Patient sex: M
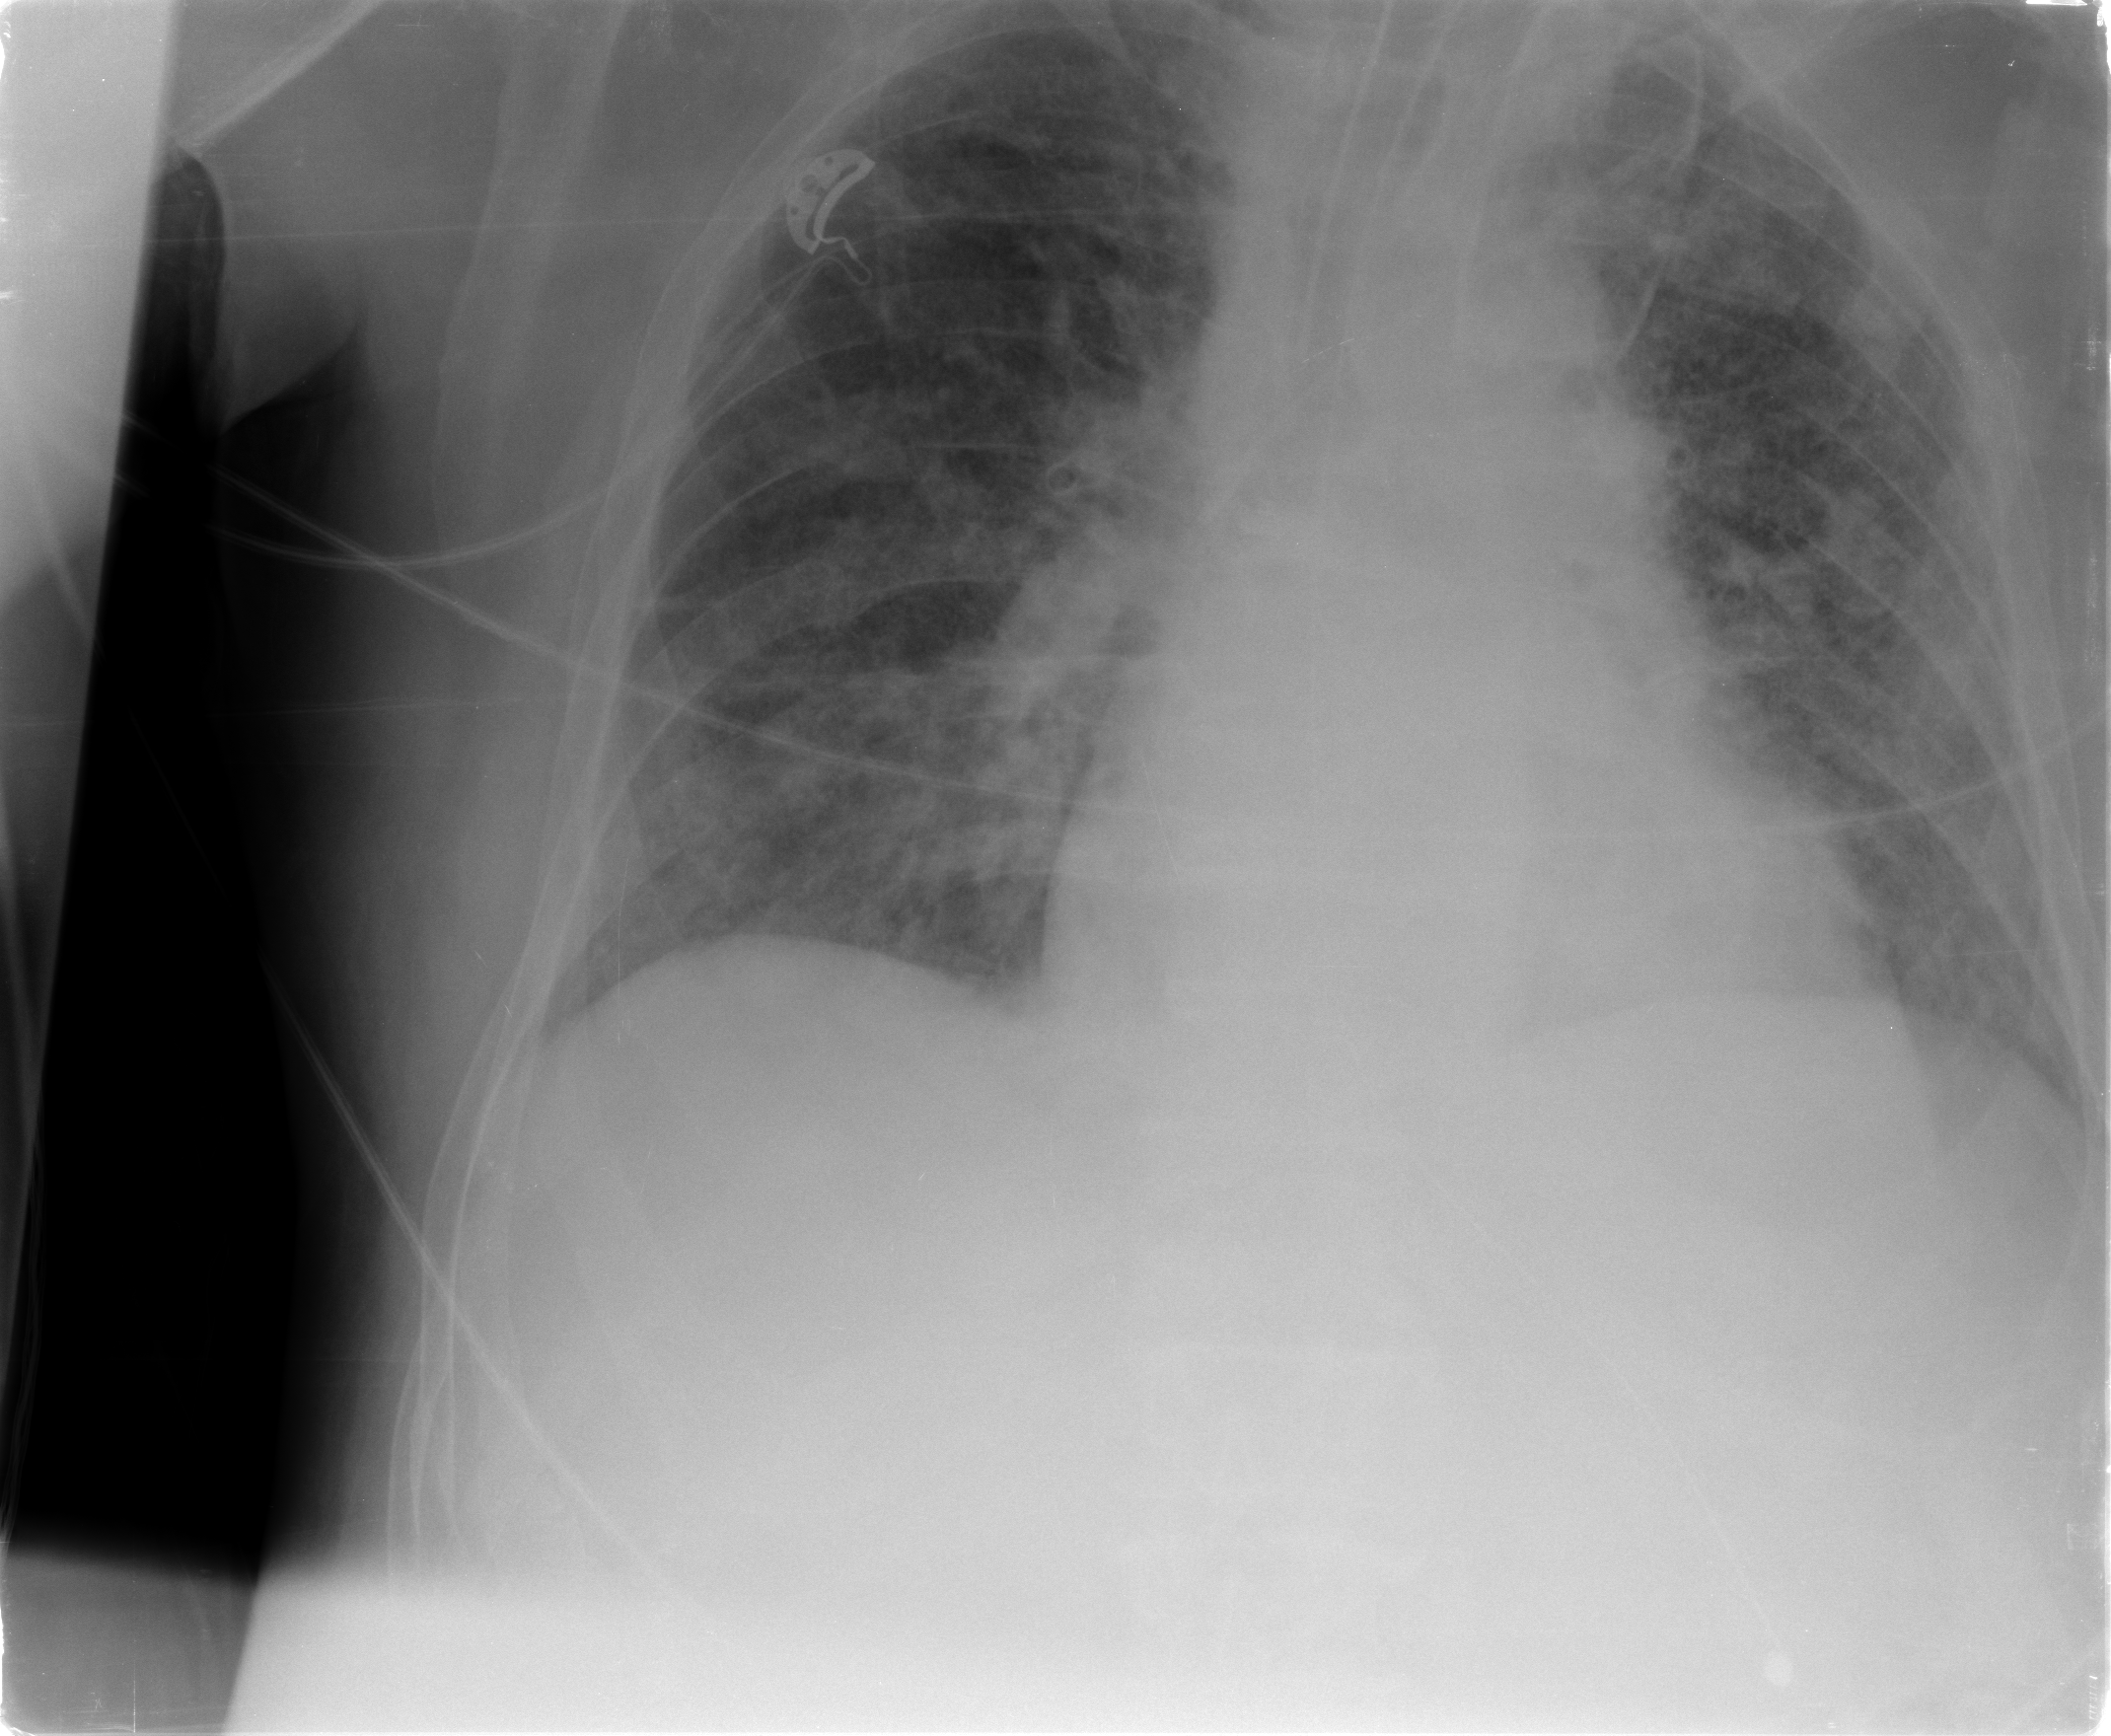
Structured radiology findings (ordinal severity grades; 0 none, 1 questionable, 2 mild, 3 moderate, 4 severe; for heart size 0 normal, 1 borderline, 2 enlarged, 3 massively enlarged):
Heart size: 2
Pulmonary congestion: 3
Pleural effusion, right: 0
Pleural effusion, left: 0
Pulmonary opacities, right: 3
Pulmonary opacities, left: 3
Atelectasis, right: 2
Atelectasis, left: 2